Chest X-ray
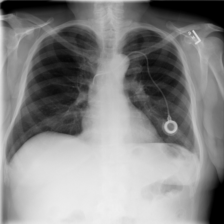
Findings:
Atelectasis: negative
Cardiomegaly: negative
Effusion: negative
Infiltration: negative
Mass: negative
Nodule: negative
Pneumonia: negative
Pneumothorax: negative
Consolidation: negative
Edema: negative
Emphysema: negative
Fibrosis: negative
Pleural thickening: negative
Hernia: negative